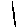
Label: line